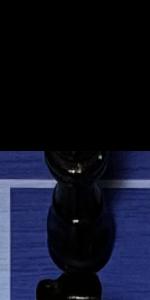
Label: Queen_Black